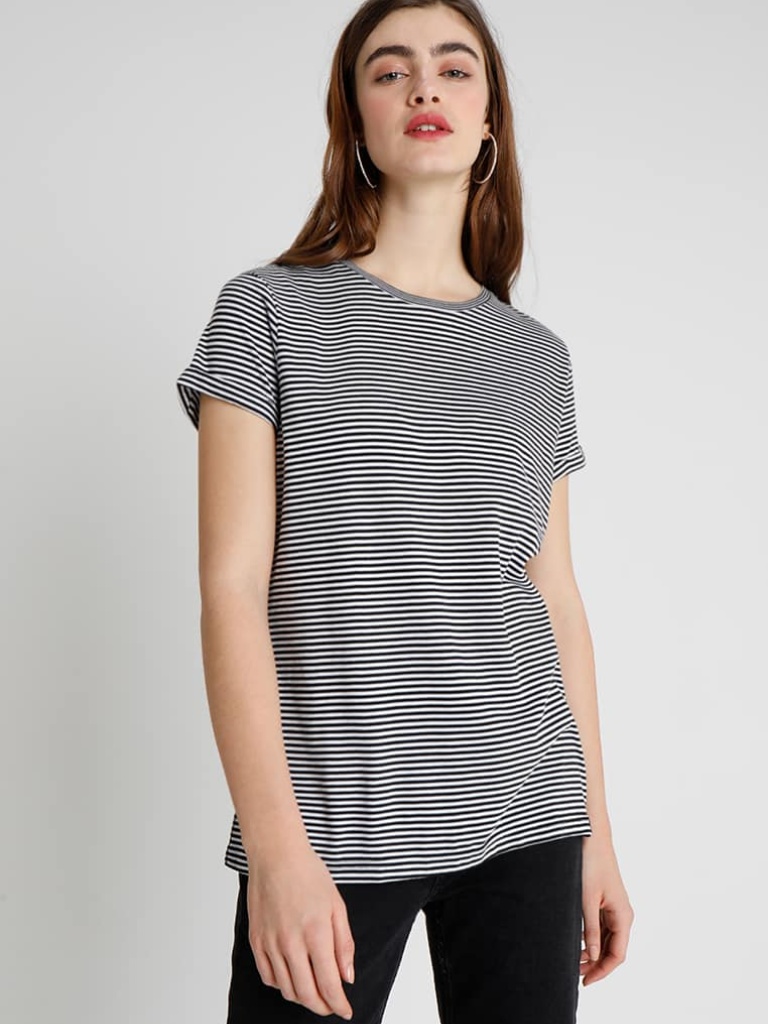
cotton relaxed short sleeve hip length Untucked crew t-shirt